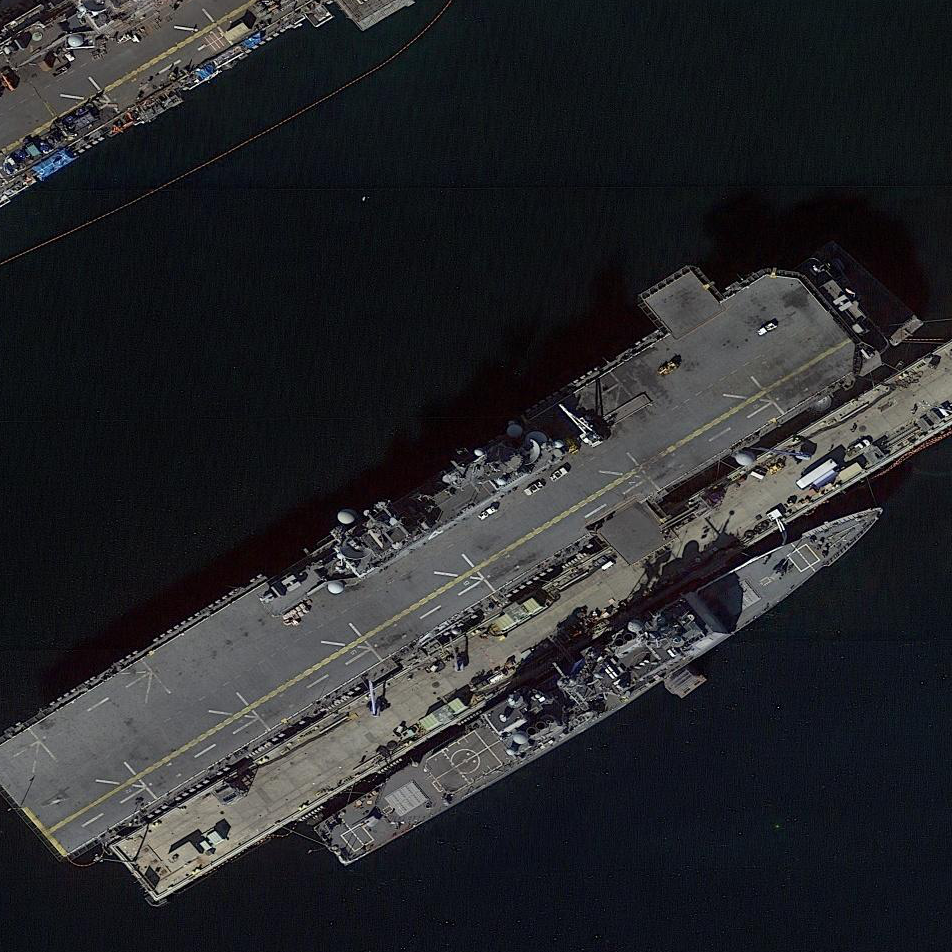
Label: Wasp-class_assault_ship